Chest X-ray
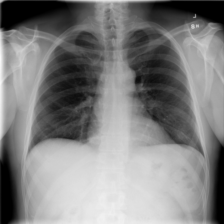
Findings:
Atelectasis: negative
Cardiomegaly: negative
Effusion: negative
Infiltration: negative
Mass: negative
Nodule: negative
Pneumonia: negative
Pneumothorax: negative
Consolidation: negative
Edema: negative
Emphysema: negative
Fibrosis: negative
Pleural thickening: negative
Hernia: negative